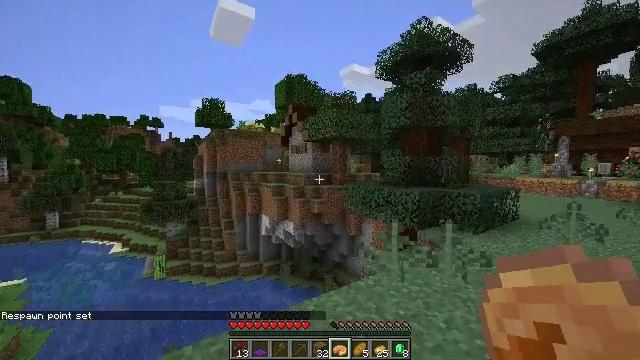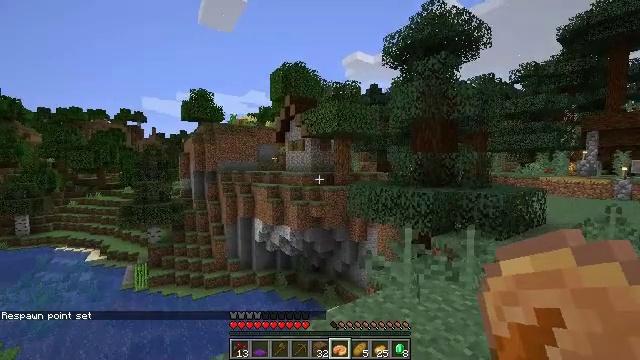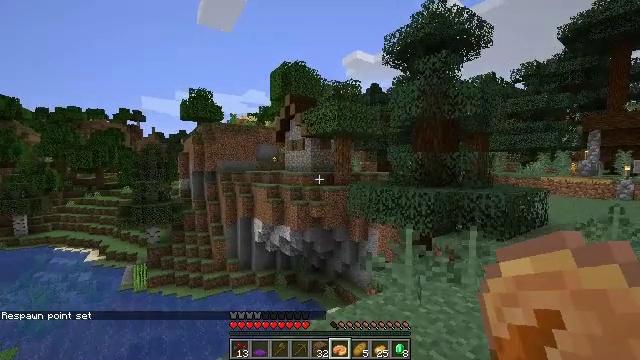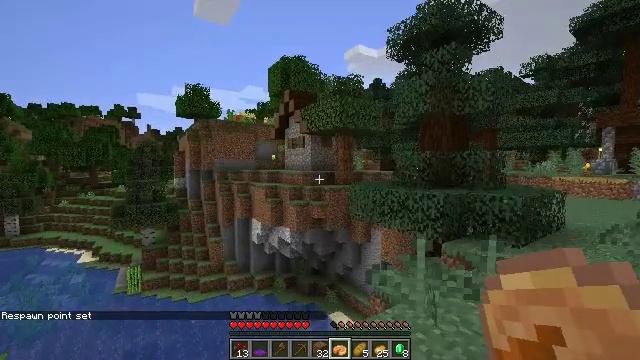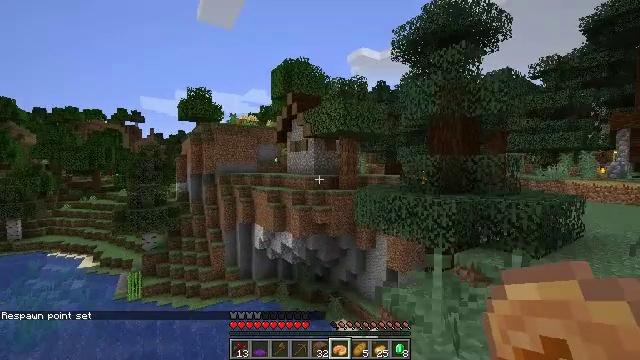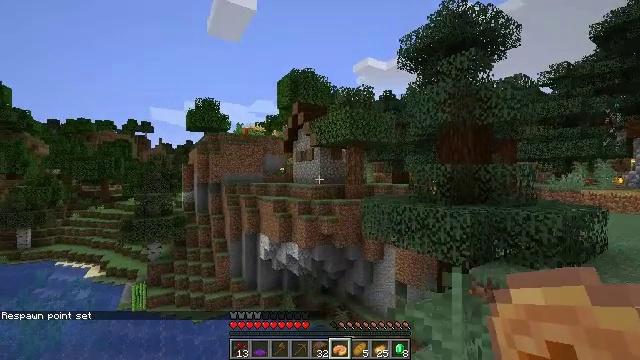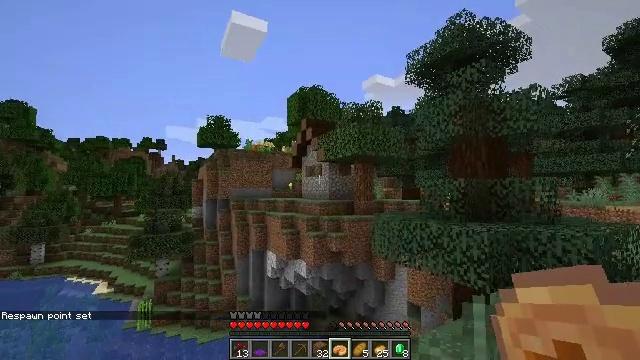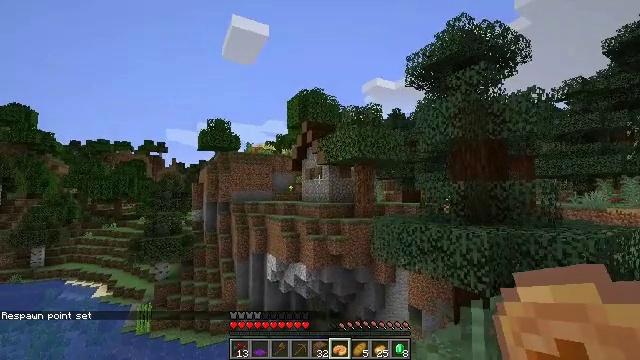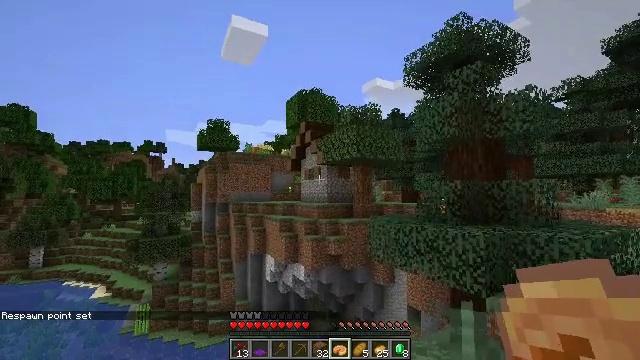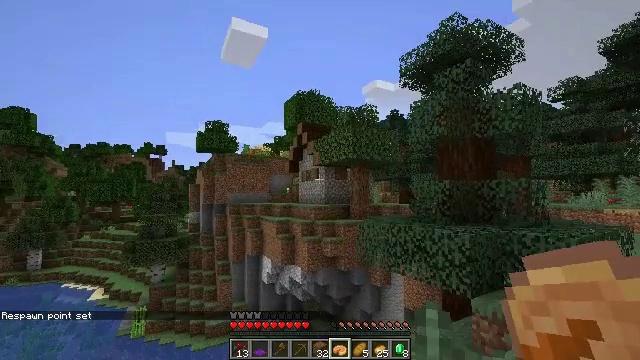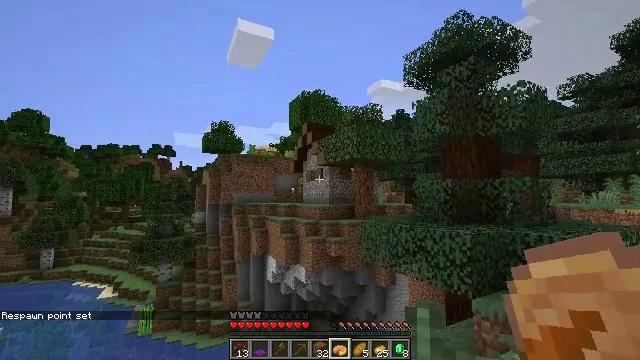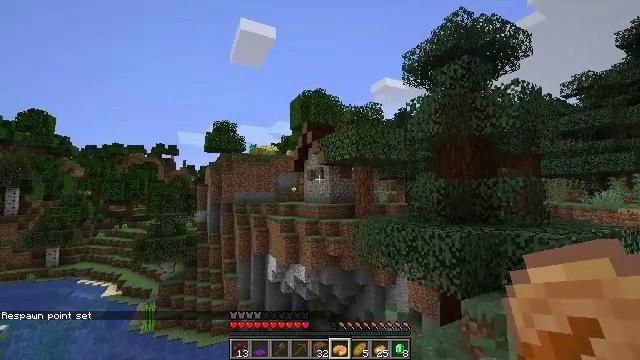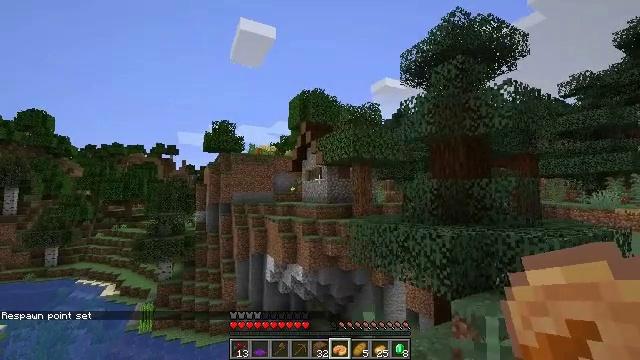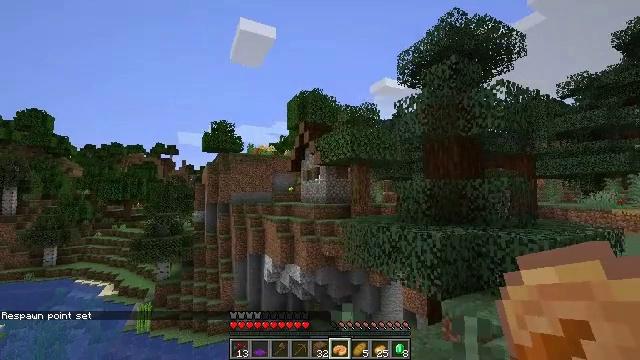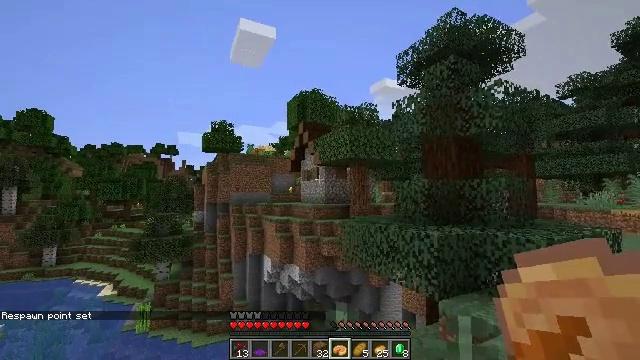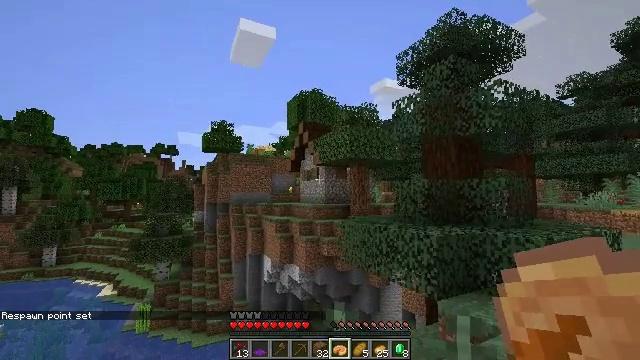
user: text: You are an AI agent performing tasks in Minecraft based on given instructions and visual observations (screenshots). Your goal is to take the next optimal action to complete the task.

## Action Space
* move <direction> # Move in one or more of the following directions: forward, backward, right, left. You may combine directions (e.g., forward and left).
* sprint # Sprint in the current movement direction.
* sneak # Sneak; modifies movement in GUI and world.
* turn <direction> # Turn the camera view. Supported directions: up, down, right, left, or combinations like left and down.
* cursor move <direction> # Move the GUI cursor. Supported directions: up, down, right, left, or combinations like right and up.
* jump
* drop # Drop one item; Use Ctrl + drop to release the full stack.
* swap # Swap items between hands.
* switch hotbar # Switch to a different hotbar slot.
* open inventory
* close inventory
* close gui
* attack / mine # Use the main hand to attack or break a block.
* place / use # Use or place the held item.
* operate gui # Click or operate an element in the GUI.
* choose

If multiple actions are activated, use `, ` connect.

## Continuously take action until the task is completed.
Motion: motion action
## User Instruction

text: Drop a pumpkin pie.
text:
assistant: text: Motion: move forward
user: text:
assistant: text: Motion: move forward
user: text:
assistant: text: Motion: move forward
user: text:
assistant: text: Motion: move forward
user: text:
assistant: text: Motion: move forward, turn left and up
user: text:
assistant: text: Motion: move right, turn left and up
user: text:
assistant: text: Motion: move right
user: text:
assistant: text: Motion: move right
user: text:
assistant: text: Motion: move right
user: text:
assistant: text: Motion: move right, turn left
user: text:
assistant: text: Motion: move right
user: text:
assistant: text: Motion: no_op
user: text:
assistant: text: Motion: no_op
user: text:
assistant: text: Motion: no_op
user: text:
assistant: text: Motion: no_op
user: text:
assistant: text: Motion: no_op
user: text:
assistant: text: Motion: no_op
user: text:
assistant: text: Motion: no_op
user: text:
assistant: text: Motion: no_op
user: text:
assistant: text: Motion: no_op
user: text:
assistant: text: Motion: turn right
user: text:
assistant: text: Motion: turn right
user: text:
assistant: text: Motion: turn right and down
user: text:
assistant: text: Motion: turn right
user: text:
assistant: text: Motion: move forward, turn right
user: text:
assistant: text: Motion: move forward
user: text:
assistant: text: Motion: move forward
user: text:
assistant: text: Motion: move forward
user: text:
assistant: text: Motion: move forward
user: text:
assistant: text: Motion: move forward